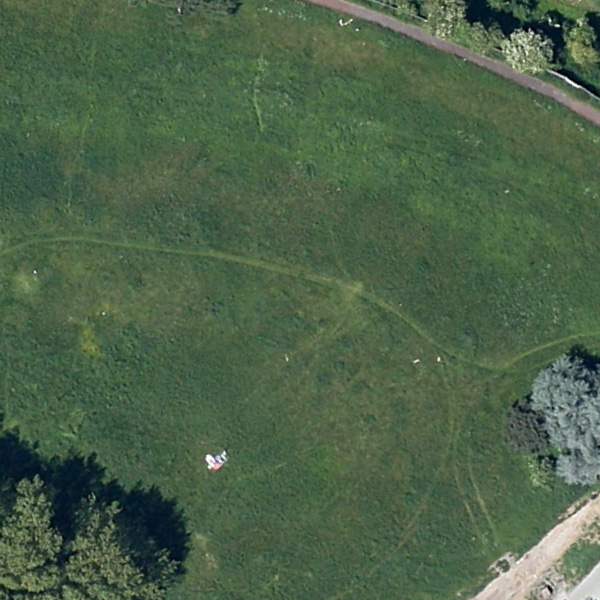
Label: Meadow